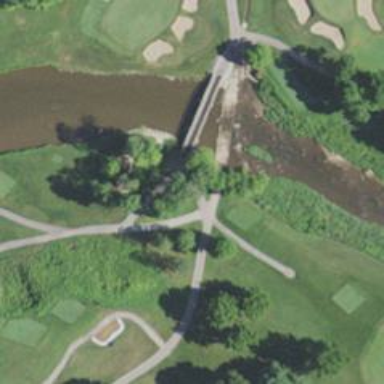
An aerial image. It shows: Service road used as golf cart path.